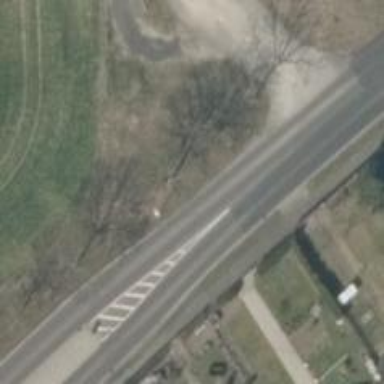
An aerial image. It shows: Asphalt road classified as primary highway.